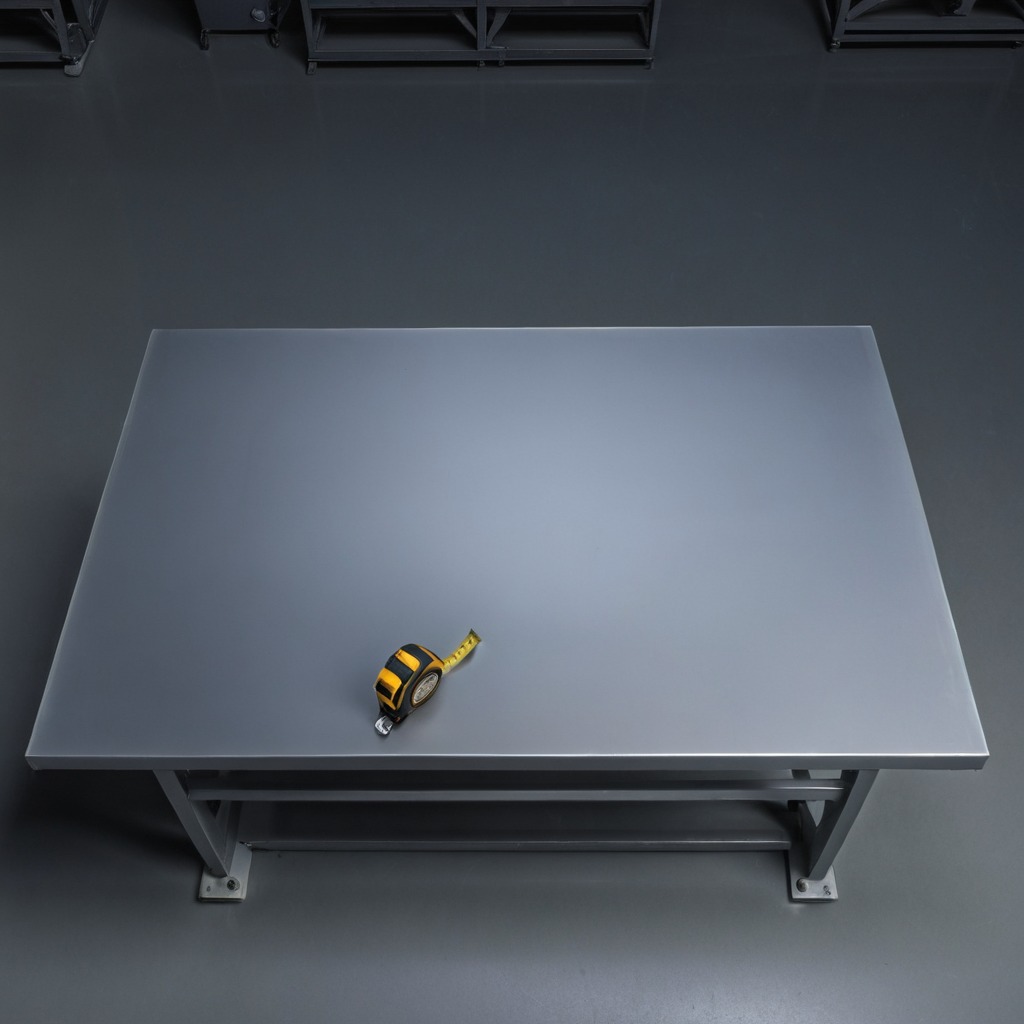
A measuring tape lies on the tabletop.